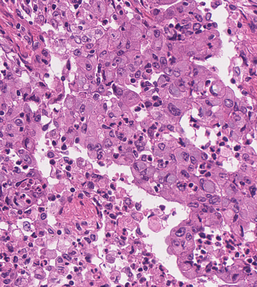
Tumor epithelial tissue: yes
Tumor-associated stroma tissue: yes
Normal tissue: no